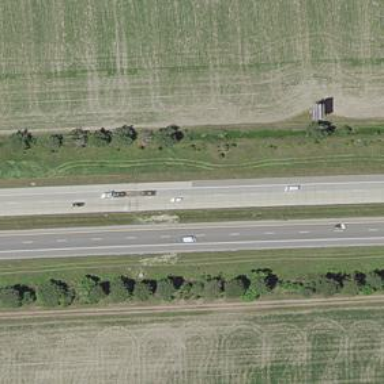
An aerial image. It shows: Asphalt motorway.